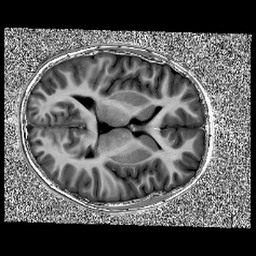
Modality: UNIT1
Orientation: axial
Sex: male
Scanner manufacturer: siemens
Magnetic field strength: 3 T
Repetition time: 5 s
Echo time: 0.00368 s